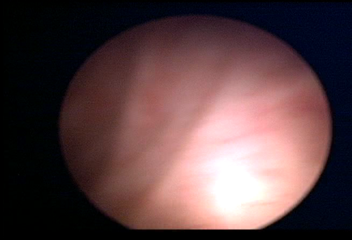
Modality: WLC
Class: Normal mucosa
Bladder cancer association: No